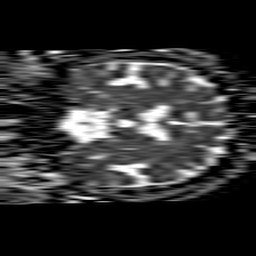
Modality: ADC
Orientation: coronal
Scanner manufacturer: philips
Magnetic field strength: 1.5 T
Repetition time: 4.6 s
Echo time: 0.08631 s